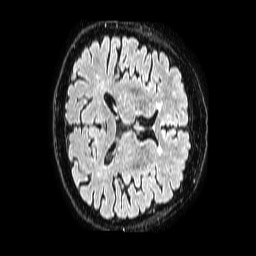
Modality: FLAIR
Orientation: axial
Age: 79
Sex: female
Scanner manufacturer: philips
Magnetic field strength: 1.5 T
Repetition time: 4.8 s
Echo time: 0.3 s